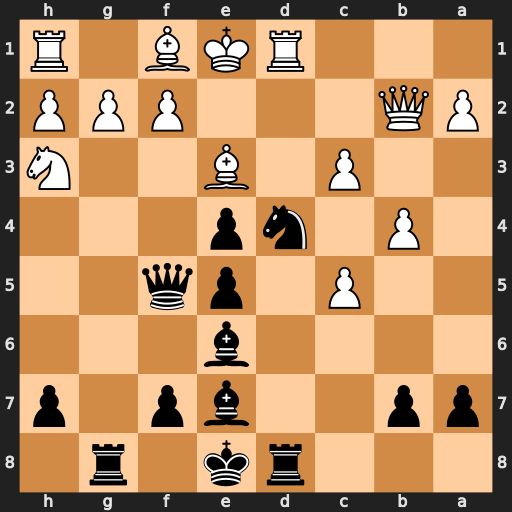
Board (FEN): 3rk1r1/pp2bp1p/4b3/2P1pq2/1P1np3/2P1B2N/PQ3PPP/3RKB1R
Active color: b
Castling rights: K
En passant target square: -
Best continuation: Nf3+ gxf3 Rxd1+ Kxd1 Qxf3+ Kc2 Qxh1